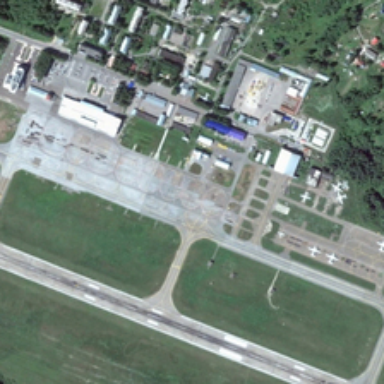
Some planes are in an airport near some green trees .